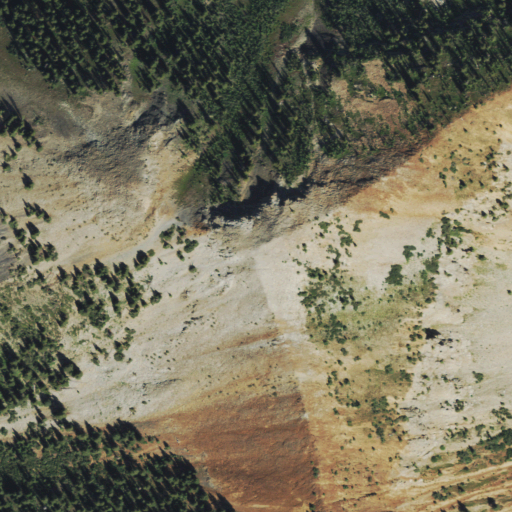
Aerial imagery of mountain in Colorado named Coal Mountain containing shrub, evergreen forest, grassland, and barren land